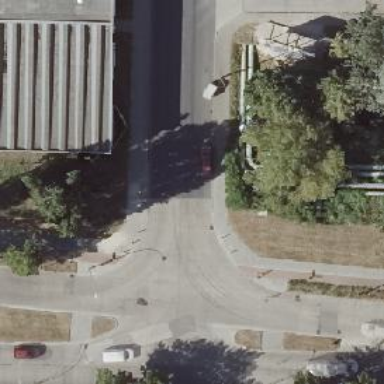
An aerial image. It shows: Road with "give way" sign.